Question: I want to how to create .
Just now I saw in Echofon. Here is the image, and it looks awesome!

So, Please tell me, how we can create like that in plugin window.
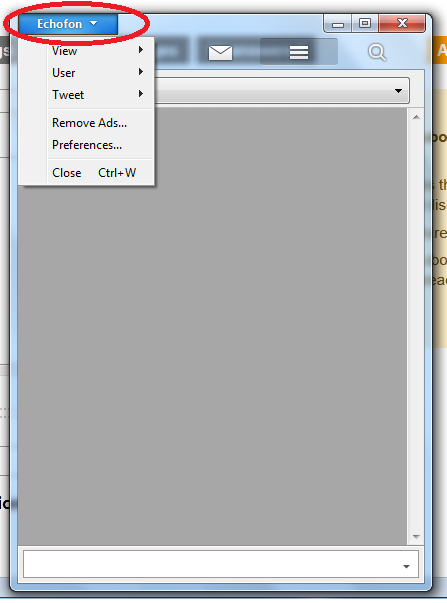
Answer: I don't think that there is a simple solution. One has to remove the default window title bar (via <URL>. You can get an impression of the amount of code required by looking at 'chrome://browser/skin/browser.css', search for "appmenu-button" and "titlebar". Keep in mind that you only see the styles for one OS - Firefox uses different themes for different operating systems.
I got an example together that is mostly working on Windows 7 with Aero (dropdown arrow needs to be replaced by a different image and button position is still wrong when the window is maximized). The window itself ('test.xul') looks like this:
'''
<?xml-stylesheet href="chrome://global/skin/" type="text/css"?>
<?xml-stylesheet href="test.css" type="text/css"?>
<window
xmlns="http://www.mozilla.org/keymaster/gatekeeper/there.is.only.xul"
title="Test window"
width="800"
height="500"
chromemargin="0,-1,-1,-1">
<titlebar id="titlebar" allowevents="true">
<button id="appmenu-button" type="menu" label="Test">
<menupopup/>
</button>
<spacer id="titlebar-spacer" flex="1"/>
<hbox id="titlebar-buttonbox">
<toolbarbutton class="titlebar-button" id="titlebar-min"
oncommand="window.minimize();"/>
<toolbarbutton class="titlebar-button" id="titlebar-max"
oncommand="window.windowState == 1 ? window.restore() : window.maximize();"/>
<toolbarbutton class="titlebar-button" id="titlebar-close"
oncommand="window.close();"/>
</hbox>
</titlebar>
<description flex="1">window content</description>
</window>
'''
And the styles in 'test.css' are the following (mostly copied from 'browser.css'):
'''
:root {
-moz-appearance: -moz-win-borderless-glass;
background-color: transparent;
}
#appmenu-button:hover:active,
#appmenu-button[open] {
border-radius: 0;
}
#appmenu-button {
-moz-appearance: none;
-moz-user-focus: ignore;
background-clip: padding-box;
border-radius: 0 0 4px 4px;
color: white;
text-shadow: 0 0 1px rgba(0,0,0,.7),
0 1px 1.5px rgba(0,0,0,.5);
font-weight: bold;
padding: 0 1.5em .05em;
margin: 2px 0 2px;
background-image: -moz-linear-gradient(rgb(247,182,82), rgb(215,98,10) 95%);
border: 2px solid rgba(83,42,6,.9);
border-top-style: none;
-moz-border-left-colors: rgba(255,255,255,.5) rgba(83,42,6,.9);
-moz-border-bottom-colors: rgba(255,255,255,.5) rgba(83,42,6,.9);
-moz-border-right-colors: rgba(255,255,255,.5) rgba(83,42,6,.9);
margin-bottom: -1px; /* compensate white outer border */
box-shadow: 0 1px 0 rgba(255,255,255,.25) inset,
0 0 2px 1px rgba(255,255,255,.25) inset;
}
#appmenu-button:hover:not(:active):not([open]) {
background-image: -moz-radial-gradient(center bottom, farthest-side, rgba(252,240,89,.5) 10%, rgba(252,240,89,0) 70%),
-moz-radial-gradient(center bottom, farthest-side, rgb(236,133,0), rgba(255,229,172,0)),
-moz-linear-gradient(rgb(246,170,69), rgb(209,74,0) 95%);
border-color: rgba(83,42,6,.9);
box-shadow: 0 1px 0 rgba(255,255,255,.1) inset,
0 0 2px 1px rgba(250,234,169,.7) inset,
0 -1px 0 rgba(250,234,169,.5) inset;
}
#appmenu-button:hover:active,
#appmenu-button[open] {
background-image: -moz-linear-gradient(rgb(246,170,69), rgb(209,74,0) 95%);
box-shadow: 0 2px 3px rgba(0,0,0,.4) inset,
0 1px 1px rgba(0,0,0,.2) inset;
}
#appmenu-button > .button-box {
border-style: none;
padding: 0px;
margin: 0px;
}
#titlebar-spacer {
pointer-events: none;
}
#titlebar-buttonbox {
-moz-appearance: -moz-window-button-box;
-moz-margin-end: 20px;
}
:root[sizemode="maximized"] #titlebar-buttonbox {
-moz-appearance: -moz-window-button-box-maximized;
}
#titlebar-min {
-moz-appearance: -moz-window-button-minimize;
}
#titlebar-max {
-moz-appearance: -moz-window-button-maximize;
}
:root[sizemode=maximized] #titlebar-max {
-moz-appearance: -moz-window-button-restore;
}
#titlebar-close {
-moz-appearance: -moz-window-button-close;
}
'''
I opened the window with the following command:
'''
window.open("chrome://.../test.xul", "_blank", "chrome,all,centerscreen,resizable");
'''
This is the end result: